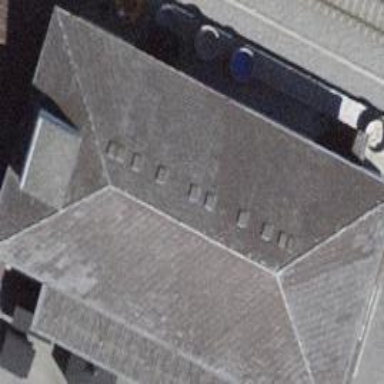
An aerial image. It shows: Warehouse.